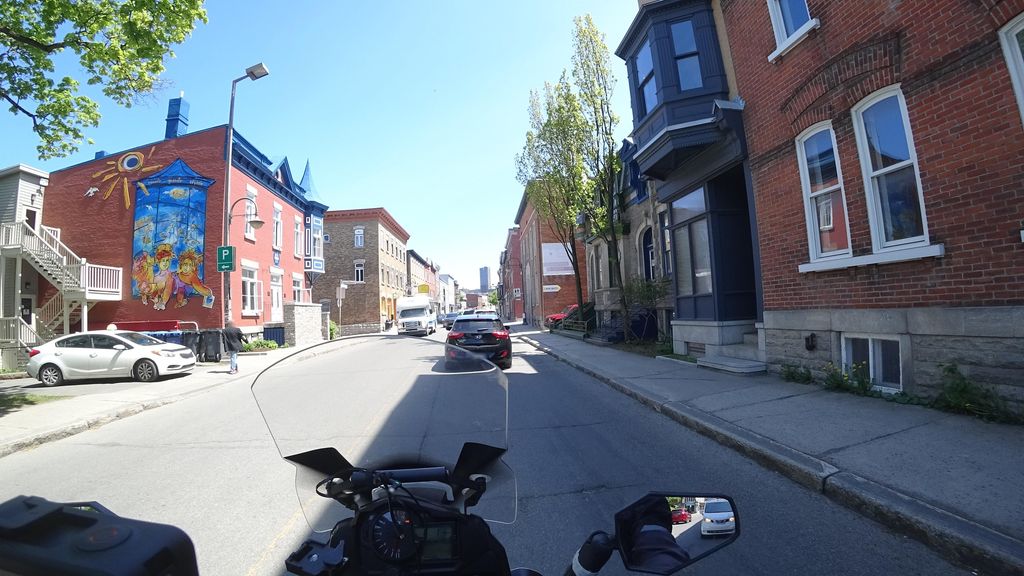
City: quebec_city